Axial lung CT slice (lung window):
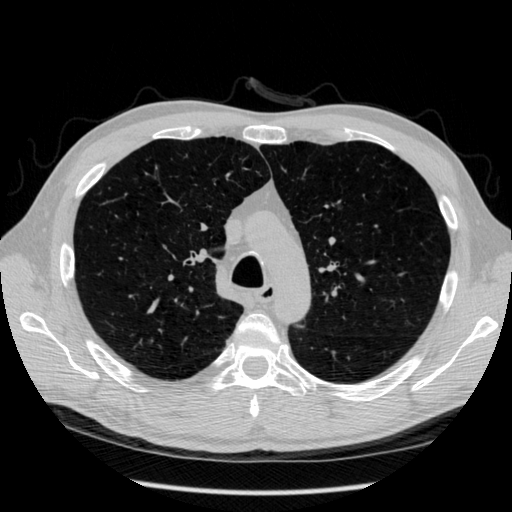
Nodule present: no